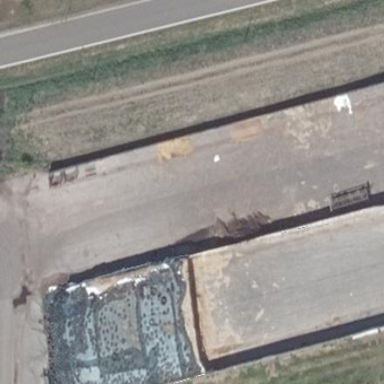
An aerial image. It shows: Bunker silo.